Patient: sex M, age 48
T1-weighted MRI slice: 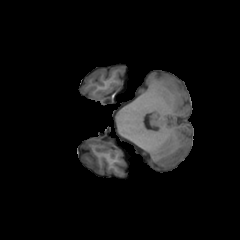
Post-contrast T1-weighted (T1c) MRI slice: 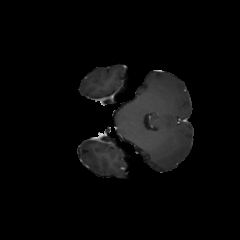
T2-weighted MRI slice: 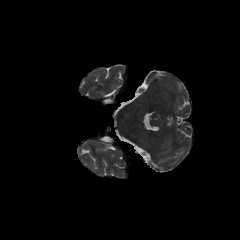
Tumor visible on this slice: no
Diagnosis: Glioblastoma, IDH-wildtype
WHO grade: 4